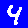
Digit: 4